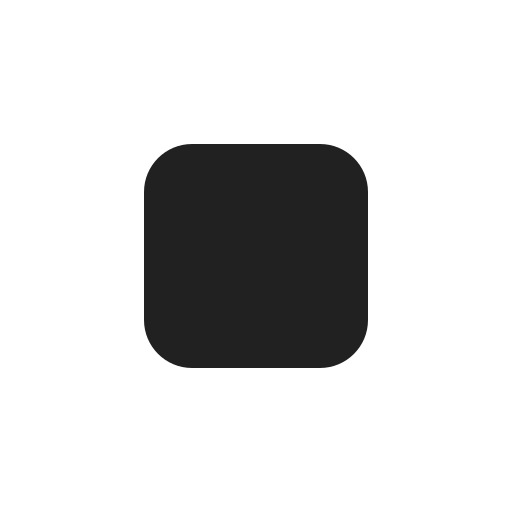
black small square high contrast